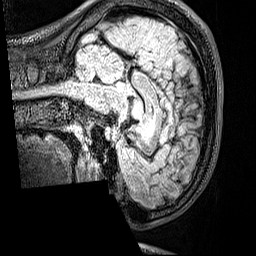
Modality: FLAIR
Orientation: sagittal
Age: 19
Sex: female
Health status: healthy
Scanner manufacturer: siemens
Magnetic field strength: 3 T
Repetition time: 5 s
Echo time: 0.388 s